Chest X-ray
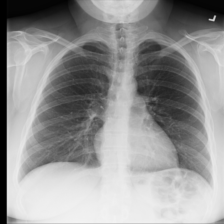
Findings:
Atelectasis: negative
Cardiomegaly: negative
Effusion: negative
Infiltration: negative
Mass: negative
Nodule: negative
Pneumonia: negative
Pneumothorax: negative
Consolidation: negative
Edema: negative
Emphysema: negative
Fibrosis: negative
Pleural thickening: negative
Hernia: negative